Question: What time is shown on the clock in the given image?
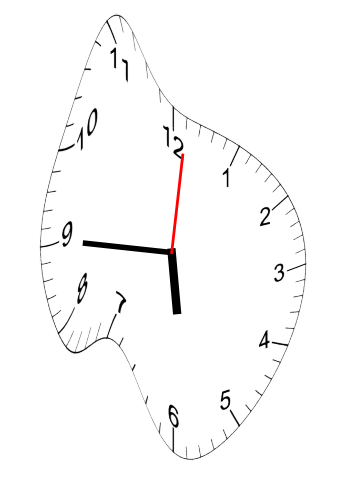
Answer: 05:45:01